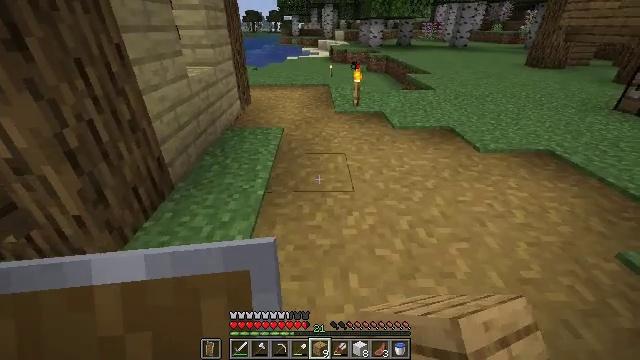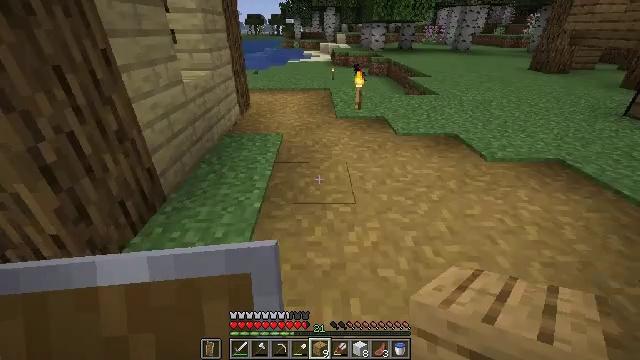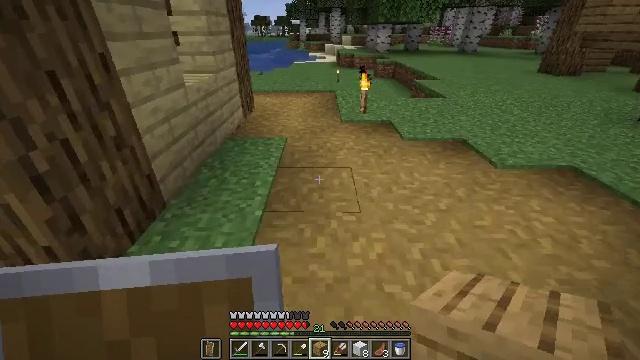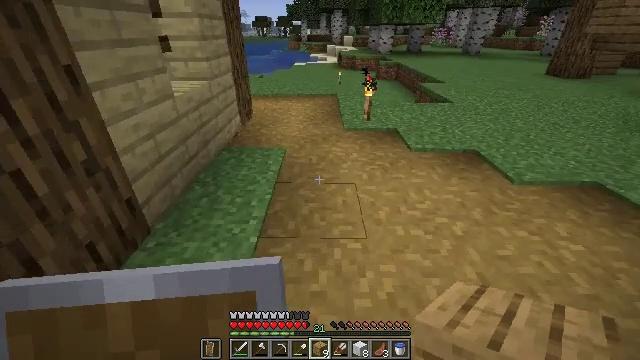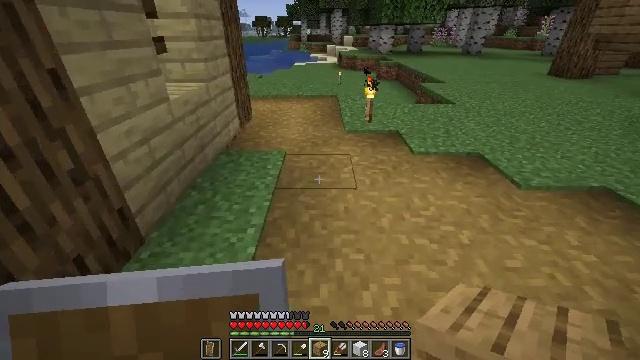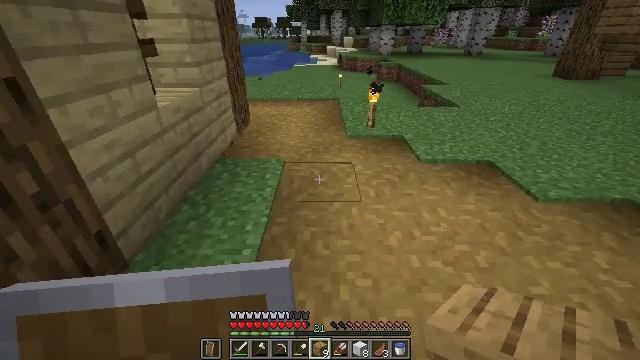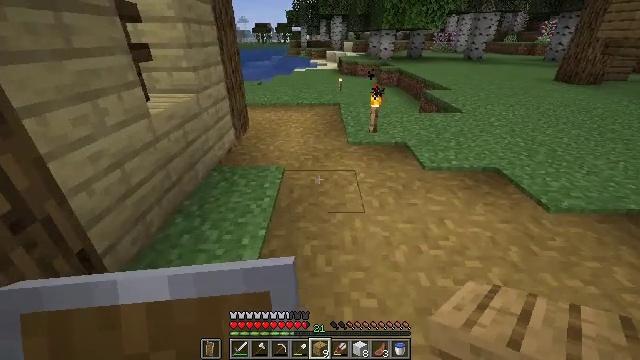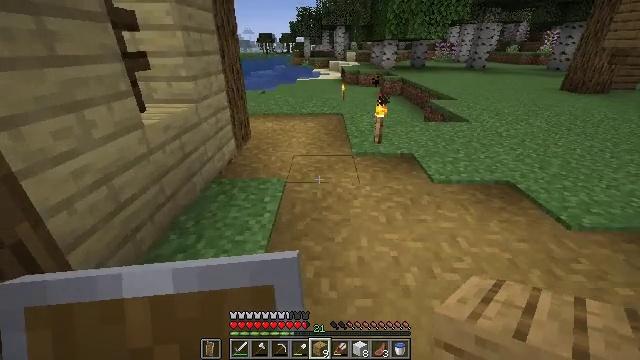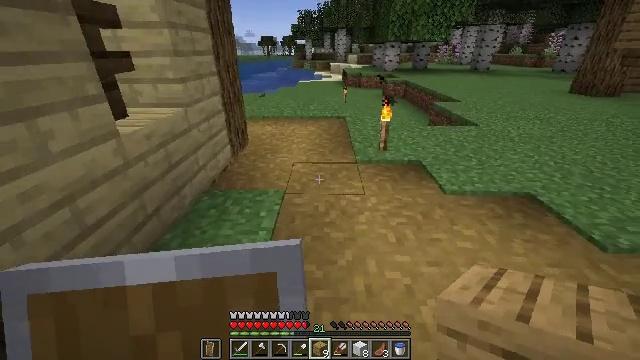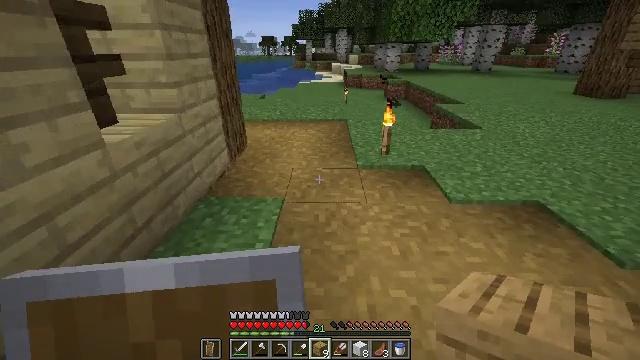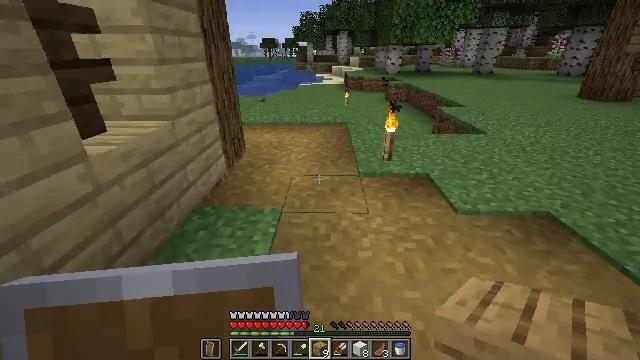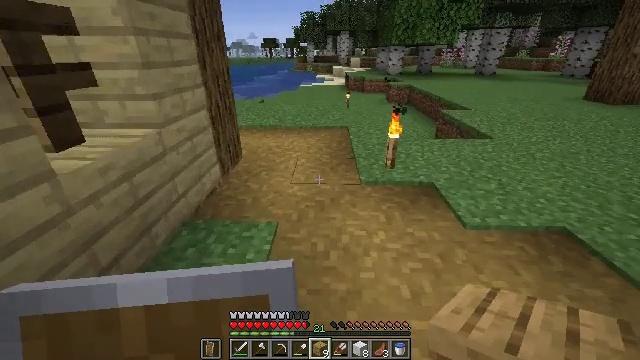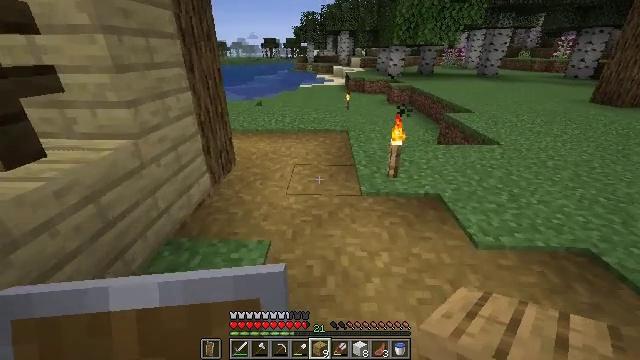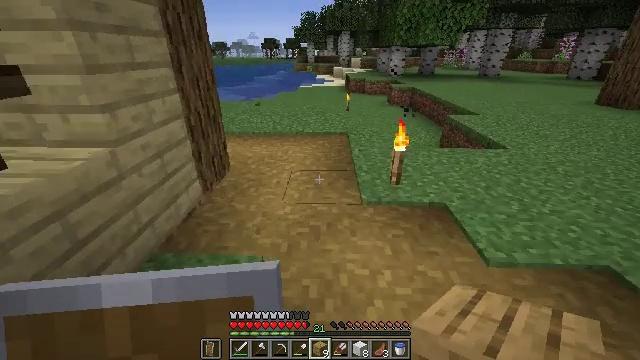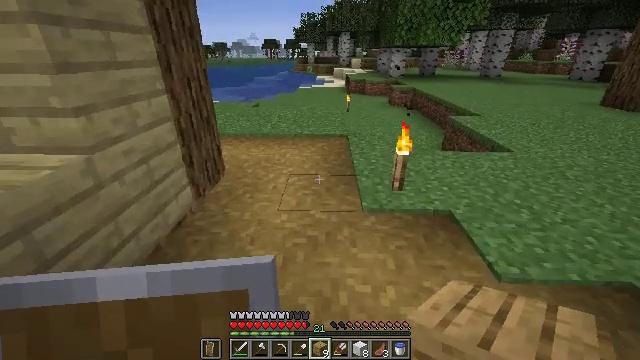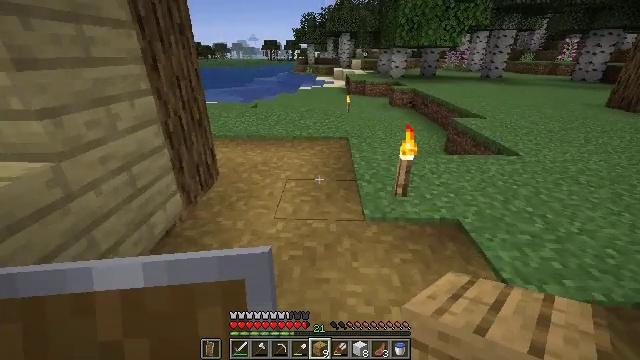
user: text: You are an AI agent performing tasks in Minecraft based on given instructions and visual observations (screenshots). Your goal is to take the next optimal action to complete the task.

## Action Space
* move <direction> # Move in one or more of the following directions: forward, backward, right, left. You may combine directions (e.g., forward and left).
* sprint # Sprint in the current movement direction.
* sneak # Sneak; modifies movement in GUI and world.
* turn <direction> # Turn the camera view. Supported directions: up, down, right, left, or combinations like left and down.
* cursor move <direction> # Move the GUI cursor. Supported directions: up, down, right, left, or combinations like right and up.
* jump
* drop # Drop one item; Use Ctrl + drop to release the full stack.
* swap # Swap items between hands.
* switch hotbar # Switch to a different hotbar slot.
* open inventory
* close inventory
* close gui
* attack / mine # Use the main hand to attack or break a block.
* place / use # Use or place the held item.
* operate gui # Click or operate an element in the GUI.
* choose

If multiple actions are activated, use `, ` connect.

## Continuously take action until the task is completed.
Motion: motion action
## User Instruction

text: Get a white carpet by placing wool in the crafting table.
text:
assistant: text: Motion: move forward
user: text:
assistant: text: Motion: move forward, turn left
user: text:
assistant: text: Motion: move forward
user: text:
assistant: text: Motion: move forward
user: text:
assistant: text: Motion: move forward
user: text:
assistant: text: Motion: move forward
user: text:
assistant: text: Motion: move forward, turn up
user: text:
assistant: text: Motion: move forward
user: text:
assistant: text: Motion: move forward
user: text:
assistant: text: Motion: move forward
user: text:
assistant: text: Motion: move forward
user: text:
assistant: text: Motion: move forward
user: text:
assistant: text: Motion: move forward
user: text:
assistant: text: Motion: move forward
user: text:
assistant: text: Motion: move forward
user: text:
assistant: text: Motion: move forward
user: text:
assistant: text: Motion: move forward
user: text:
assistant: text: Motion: move forward
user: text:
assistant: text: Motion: move forward
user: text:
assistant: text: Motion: move forward
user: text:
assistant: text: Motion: move forward, turn right
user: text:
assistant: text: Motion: move forward, turn right and up
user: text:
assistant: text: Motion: move forward, turn right and up
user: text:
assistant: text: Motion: move forward, turn right
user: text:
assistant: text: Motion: move forward, turn right
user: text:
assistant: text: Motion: move forward, turn right
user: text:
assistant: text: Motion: move forward
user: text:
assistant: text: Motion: move forward
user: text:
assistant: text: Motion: move forward
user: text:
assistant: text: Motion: move forward